Field crop: tomato
Growth stage: 1
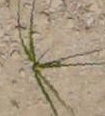
Species: cyperus